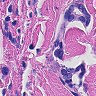
Metastatic tissue present: yes